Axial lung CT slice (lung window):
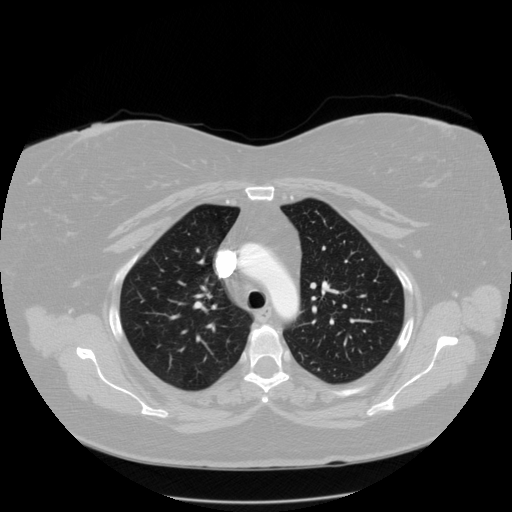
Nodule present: no